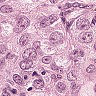
Metastatic tissue present: yes